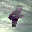
Label: 4